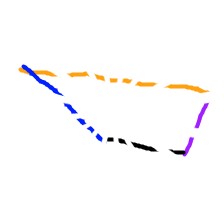
Shape: trapezoid